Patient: sex F, age 83
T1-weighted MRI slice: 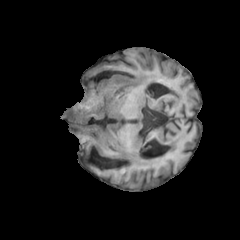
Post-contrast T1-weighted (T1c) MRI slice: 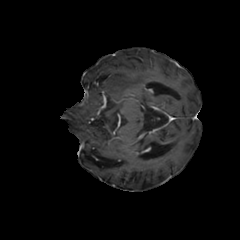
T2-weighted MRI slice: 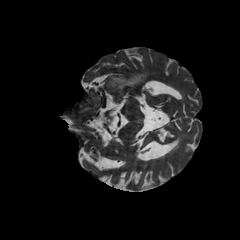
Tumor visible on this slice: yes
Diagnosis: Glioblastoma, IDH-wildtype
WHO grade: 4